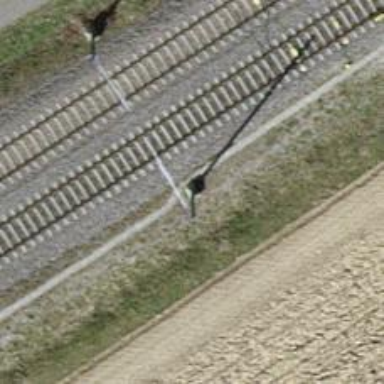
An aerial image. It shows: Catenary mast for power lines.